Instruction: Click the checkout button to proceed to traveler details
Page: cart
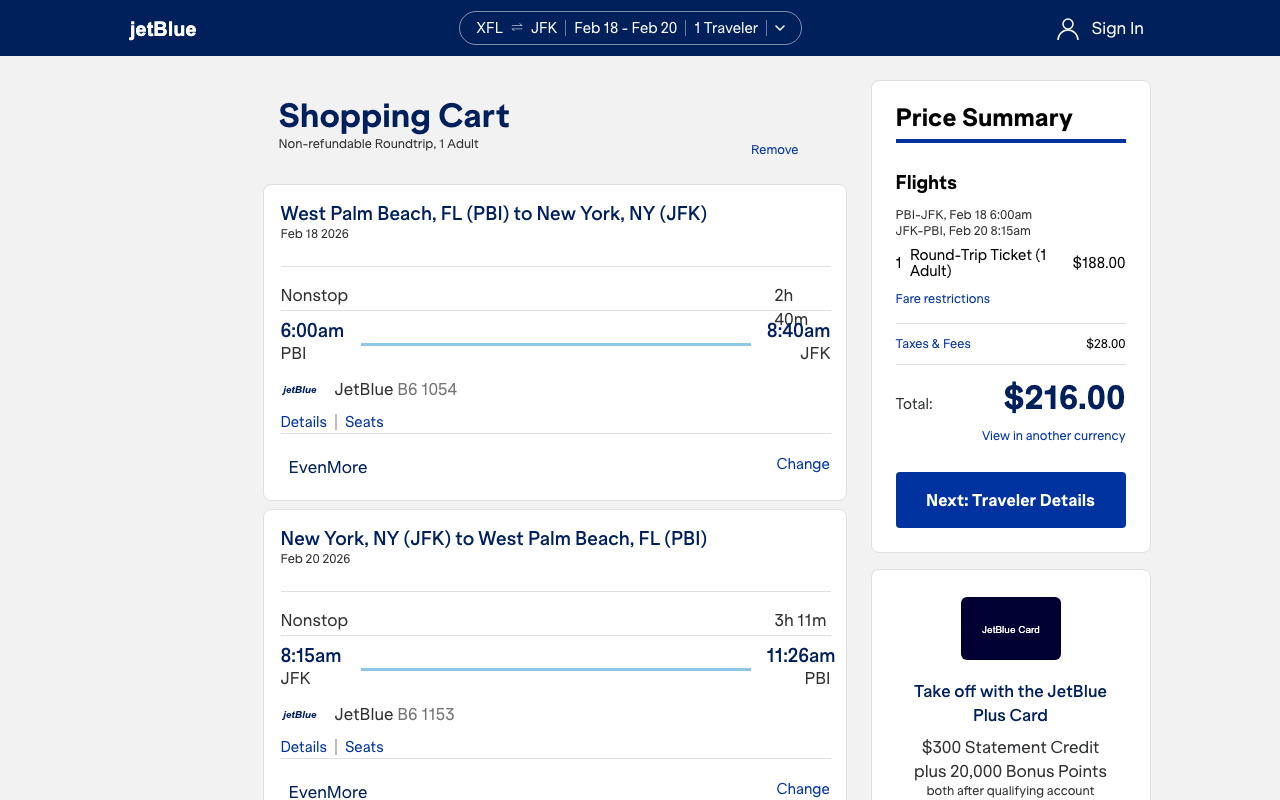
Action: click